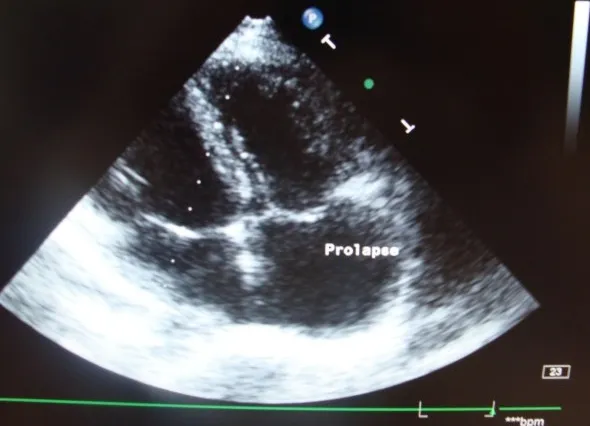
Thickend tricuspid valved, with its important prolapse, in apical four-chamber view of transthoracic echocardiography.
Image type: radiology (ultrasound)